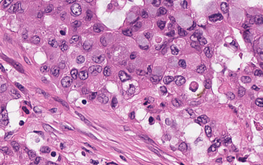
Tumor epithelial tissue: yes
Tumor-associated stroma tissue: yes
Normal tissue: no